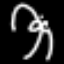
Label: palm tree